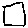
Label: square